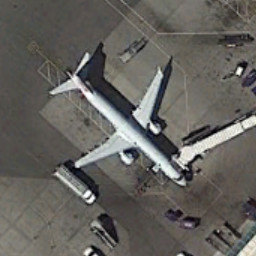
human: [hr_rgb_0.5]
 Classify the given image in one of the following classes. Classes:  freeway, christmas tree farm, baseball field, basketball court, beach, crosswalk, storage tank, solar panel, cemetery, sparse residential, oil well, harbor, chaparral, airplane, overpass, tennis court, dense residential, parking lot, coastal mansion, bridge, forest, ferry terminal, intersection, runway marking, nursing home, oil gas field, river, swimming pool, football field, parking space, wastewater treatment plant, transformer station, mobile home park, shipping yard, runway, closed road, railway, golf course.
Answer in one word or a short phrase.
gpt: airplane